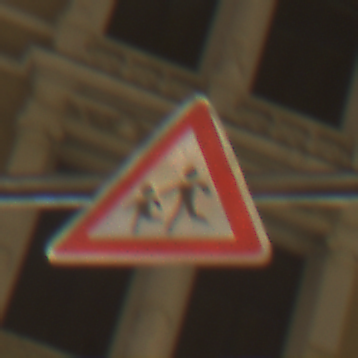
Verkehrszeichen: KinderRechts
Umgebung: Outdoor, Urban
Tageszeit: Night
Wetter: Clear
Licht: Artificial
Jahreszeit: NotSpecified
Kontrast: HighContrast